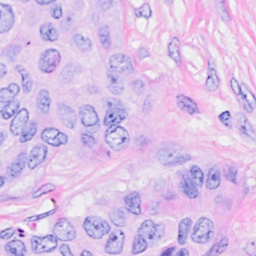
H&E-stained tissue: Breast